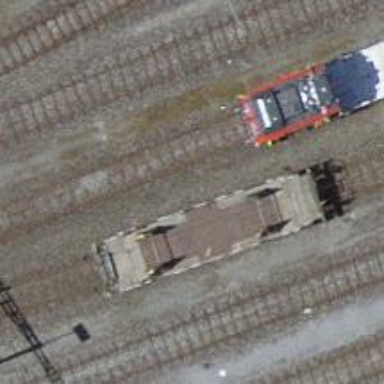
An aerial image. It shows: Railway yard with single rail track. The electrified track has contact line for power supply.